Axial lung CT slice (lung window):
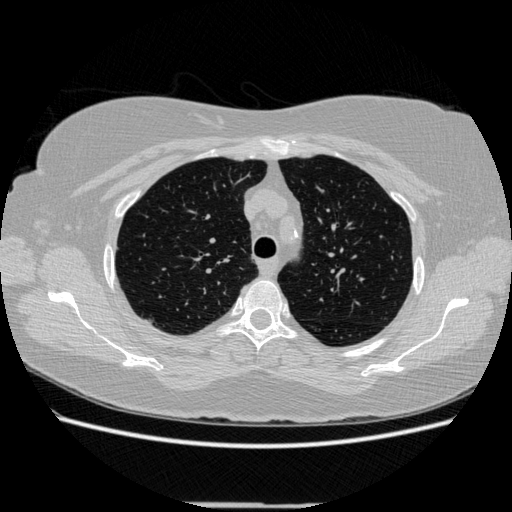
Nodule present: no